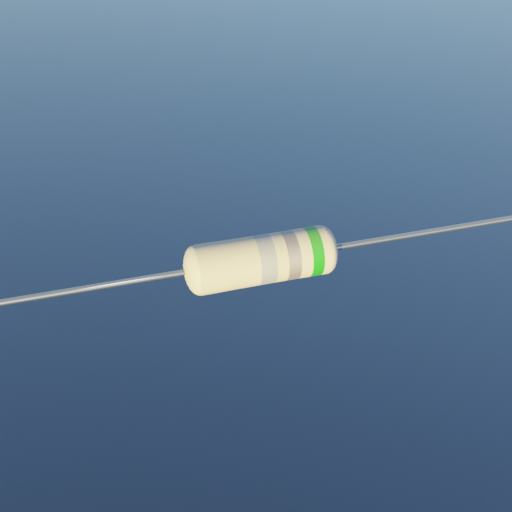
Resistor colour bands (in order): silver, silver, green